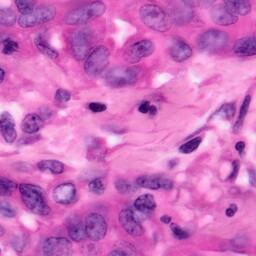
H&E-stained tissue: Pancreatic